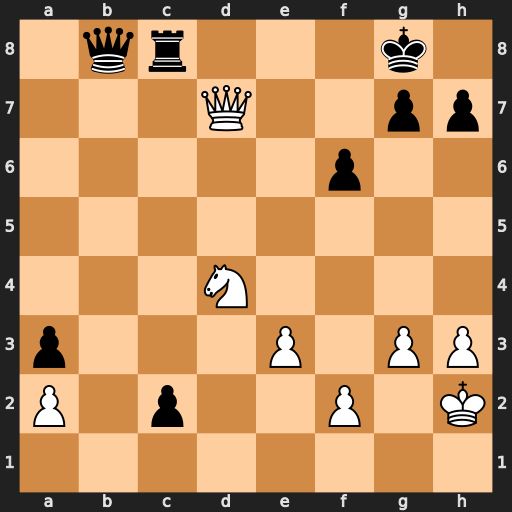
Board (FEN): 1qr3k1/3Q2pp/5p2/8/3N4/p3P1PP/P1p2P1K/8
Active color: w
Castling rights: -
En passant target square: -
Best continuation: Ne6 Rc7 Nxc7 c1=Q Ne8 Kf8 Nxg7 Qe5 Ne6+ Qxe6 Qxe6